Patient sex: F
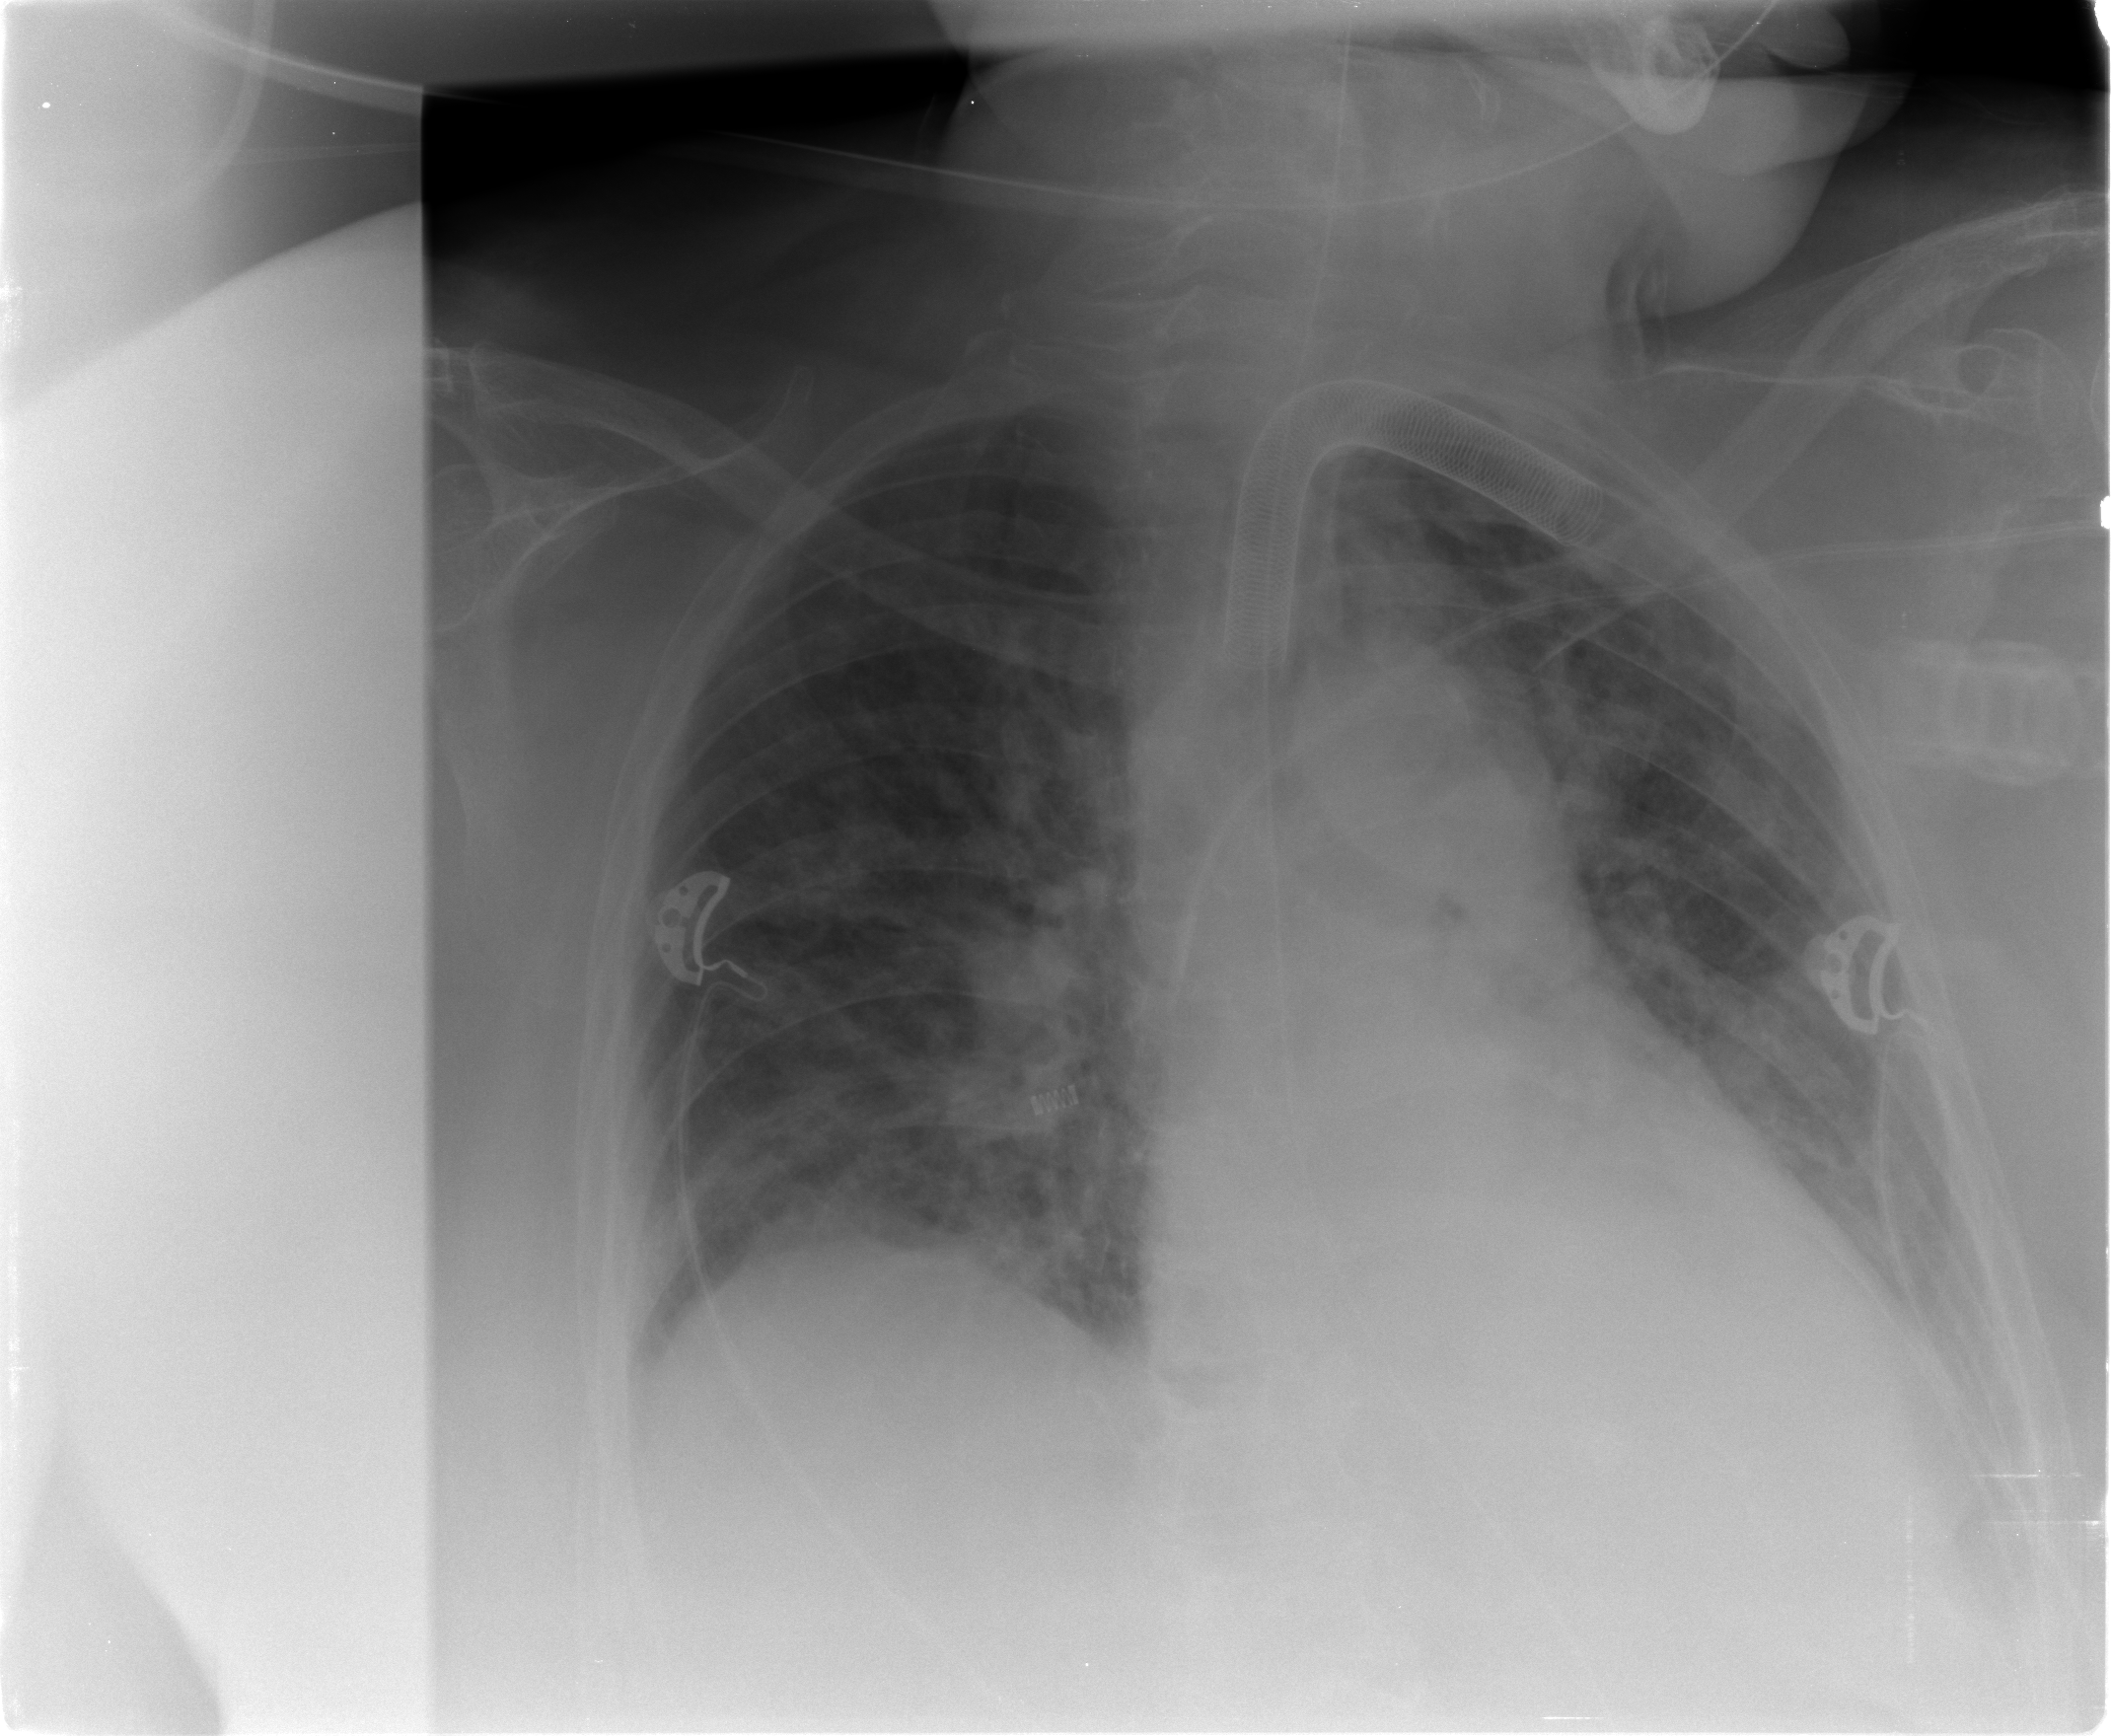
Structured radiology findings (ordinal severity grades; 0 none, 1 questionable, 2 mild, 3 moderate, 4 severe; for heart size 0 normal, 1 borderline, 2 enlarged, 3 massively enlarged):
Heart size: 0
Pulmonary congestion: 3
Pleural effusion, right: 1
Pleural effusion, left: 1
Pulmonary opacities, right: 2
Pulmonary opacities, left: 2
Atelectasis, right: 2
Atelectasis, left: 2